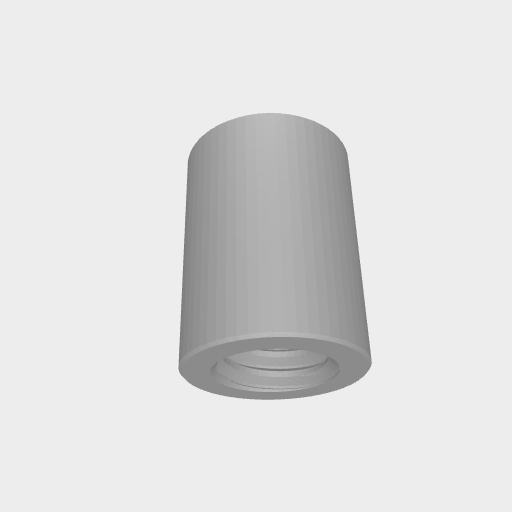
Part: Standoff6OD8